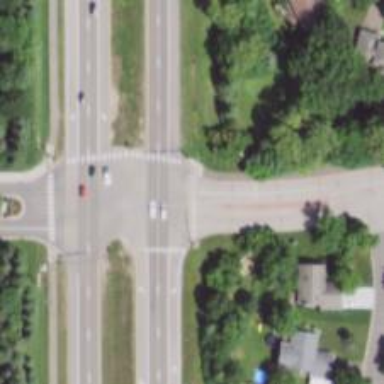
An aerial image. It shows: Marked crossing with zebra markings on the road.